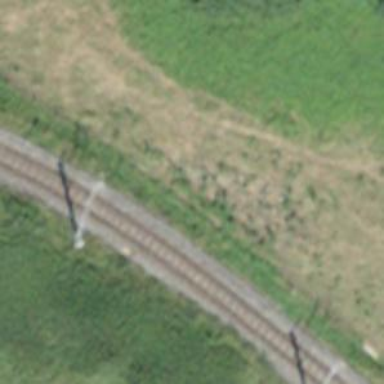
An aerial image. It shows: Narrow-gauge railway with single track. The railway is electrified with contact line.